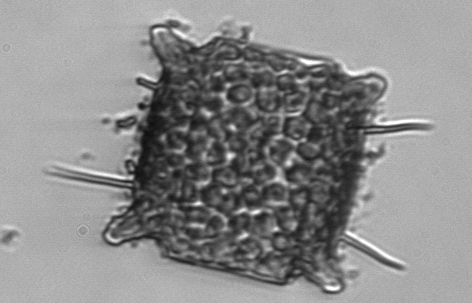
Label: Odontella